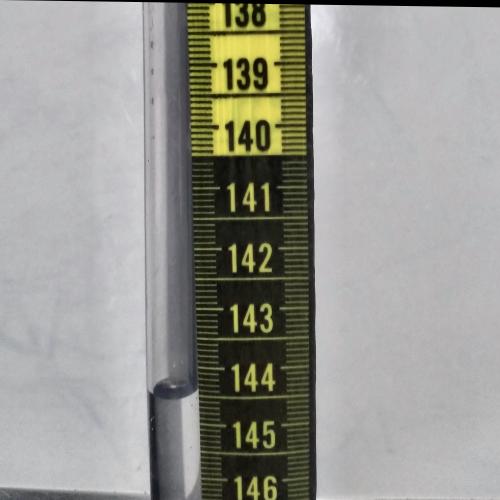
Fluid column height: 144.5 cm